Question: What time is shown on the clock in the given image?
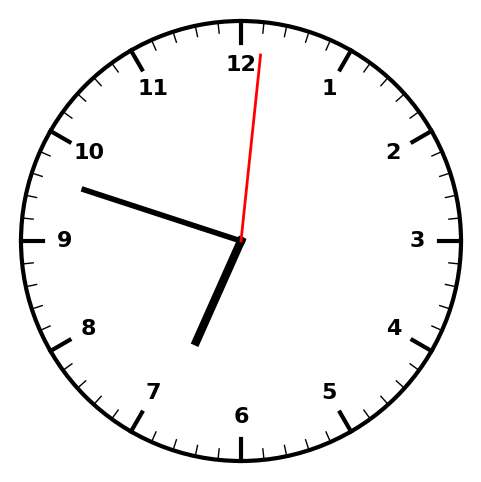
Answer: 06:48:01